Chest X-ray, PA view. Patient: 33 years old, sex M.
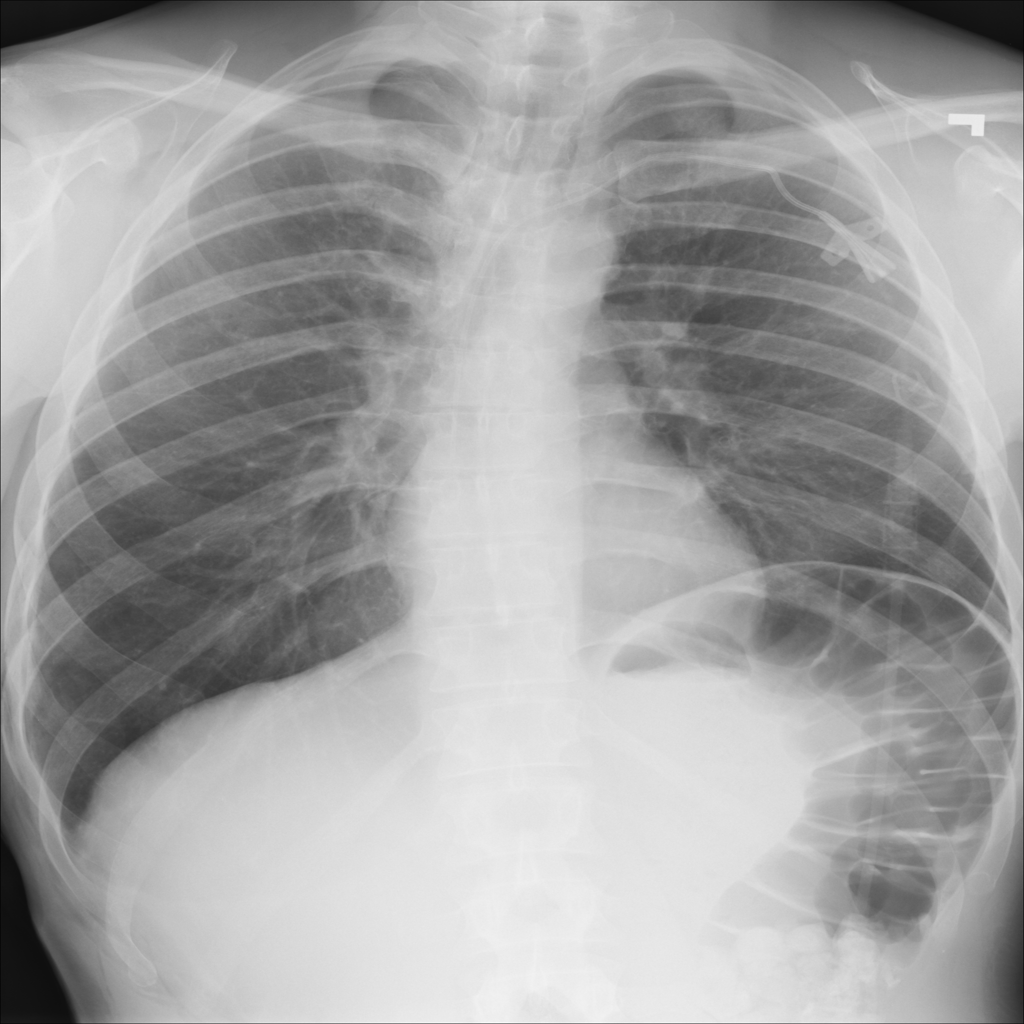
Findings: Pneumothorax